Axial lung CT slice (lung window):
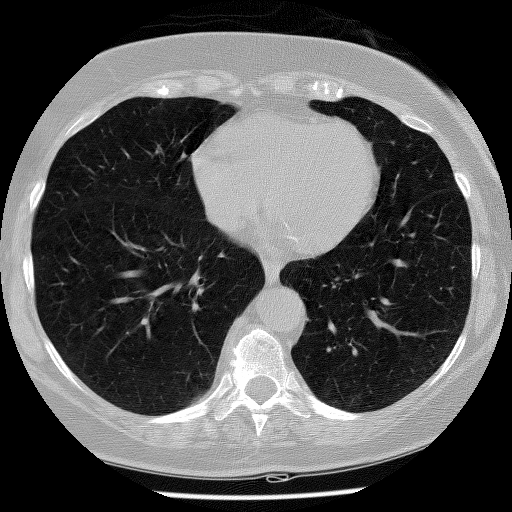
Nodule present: no